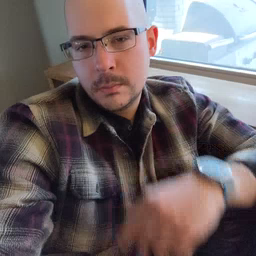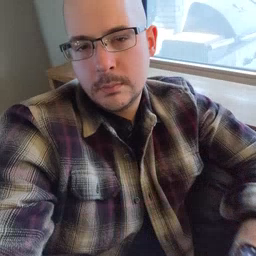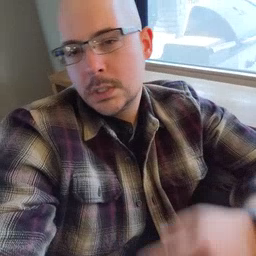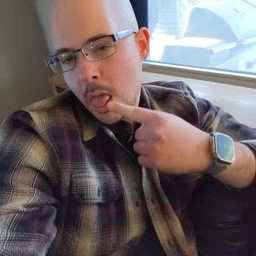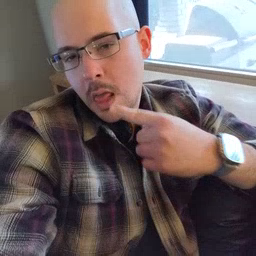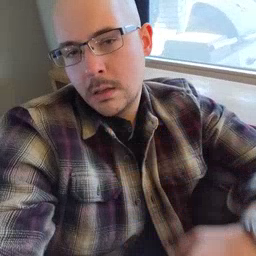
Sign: tongue